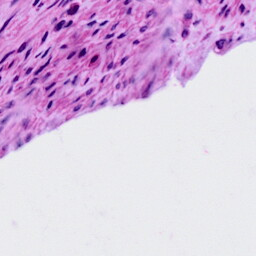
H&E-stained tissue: Cervix